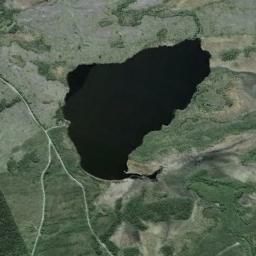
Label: lake